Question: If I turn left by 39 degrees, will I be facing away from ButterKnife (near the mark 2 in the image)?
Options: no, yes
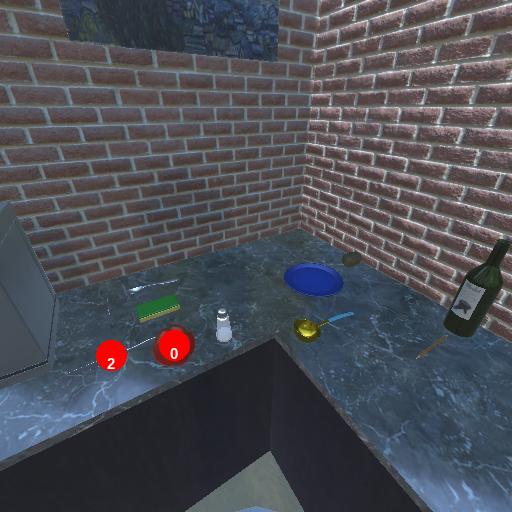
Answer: no